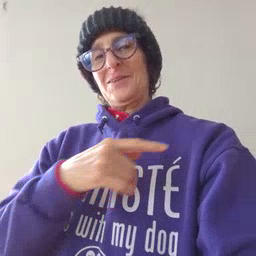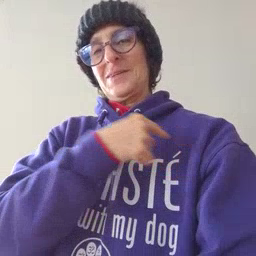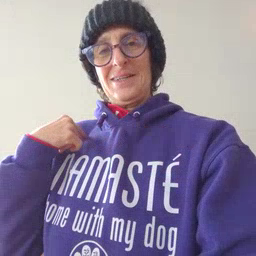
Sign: weus